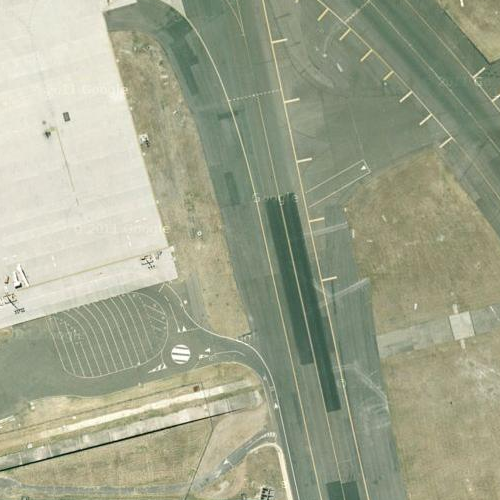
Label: sydney